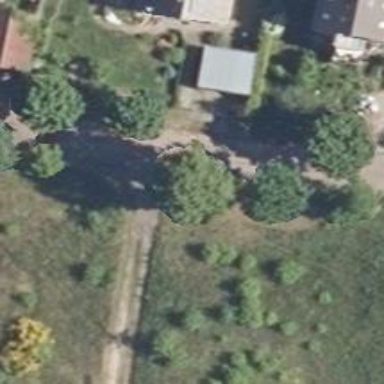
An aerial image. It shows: Gravel road in residential area.